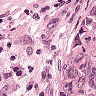
Metastatic tissue present: yes